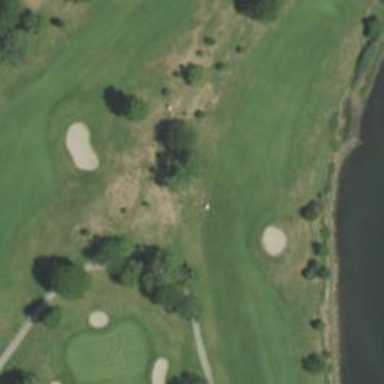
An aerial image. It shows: View of golf hole.